Question: For now, i have:
'''
<img style="float:right;" src="/path/to/image.png">
<p>lorem ipsum dolor</p>
'''
Which nicely sets the image right and the text around it. Is it, however, possible to 'flow' text around the actual contents of an png image, ignoring the transparancy?
It now looks like this:

I would like it to look like this:
##
Possibilities i see:
'''
1) Manually add breaks
'''
Almost impossible for dynamic content;
'''
2) Have php add breaks after a set number of characters
'''
Very complex, and it would need to be determined for every image;
'''
3) Another way someone here knows about
'''
Does anyone have any experience with situations like this?
Thanks in advance!
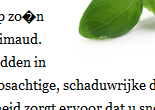
Answer: The only conceivable way I could think of for wrapping text around images without hardcoding anything is to enlist the help of jQuery. There is a plugin called <URL> - it might be the solution that you're looking for. However, it does require HTML5 support on the browser's behalf, so it will not work for IE users as of yet.